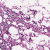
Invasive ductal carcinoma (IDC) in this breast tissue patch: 1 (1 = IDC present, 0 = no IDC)